Question: I have the following code in MVC 3.0 with unobtrusive JavaScript enabled.
'''
using (Ajax.BeginForm("search", new { puremode = 1 }, new AjaxOptions(){ UpdateTargetId="searchResult"} ))
{
<fieldset>
<legend>aaa</legend>
@Html.Partial("_SearchCriteria", Model)
<p>
<button class="t-button" type="submit">
<span class="icon16 xmag-png"></span>Search...</button><br />
</p>
</fieldset>
}
'''
clicking on search button makes 4 Ajax requests simultaneously which causes to call "success" method 4 times too!
If I disable the unobtrusive JavaScript the problem disappears! please check the attached image.

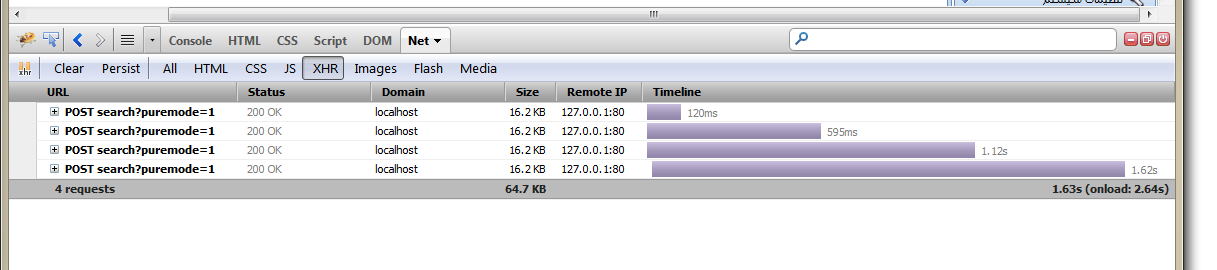
Answer: It seems the source of problem comes from Telerik bundling strategy. I described the problem here : <URL> hope to be helfull for others